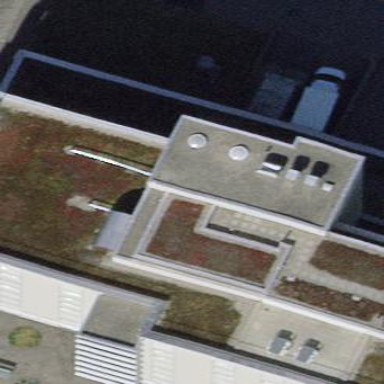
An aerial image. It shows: View of roof of building.